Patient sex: M
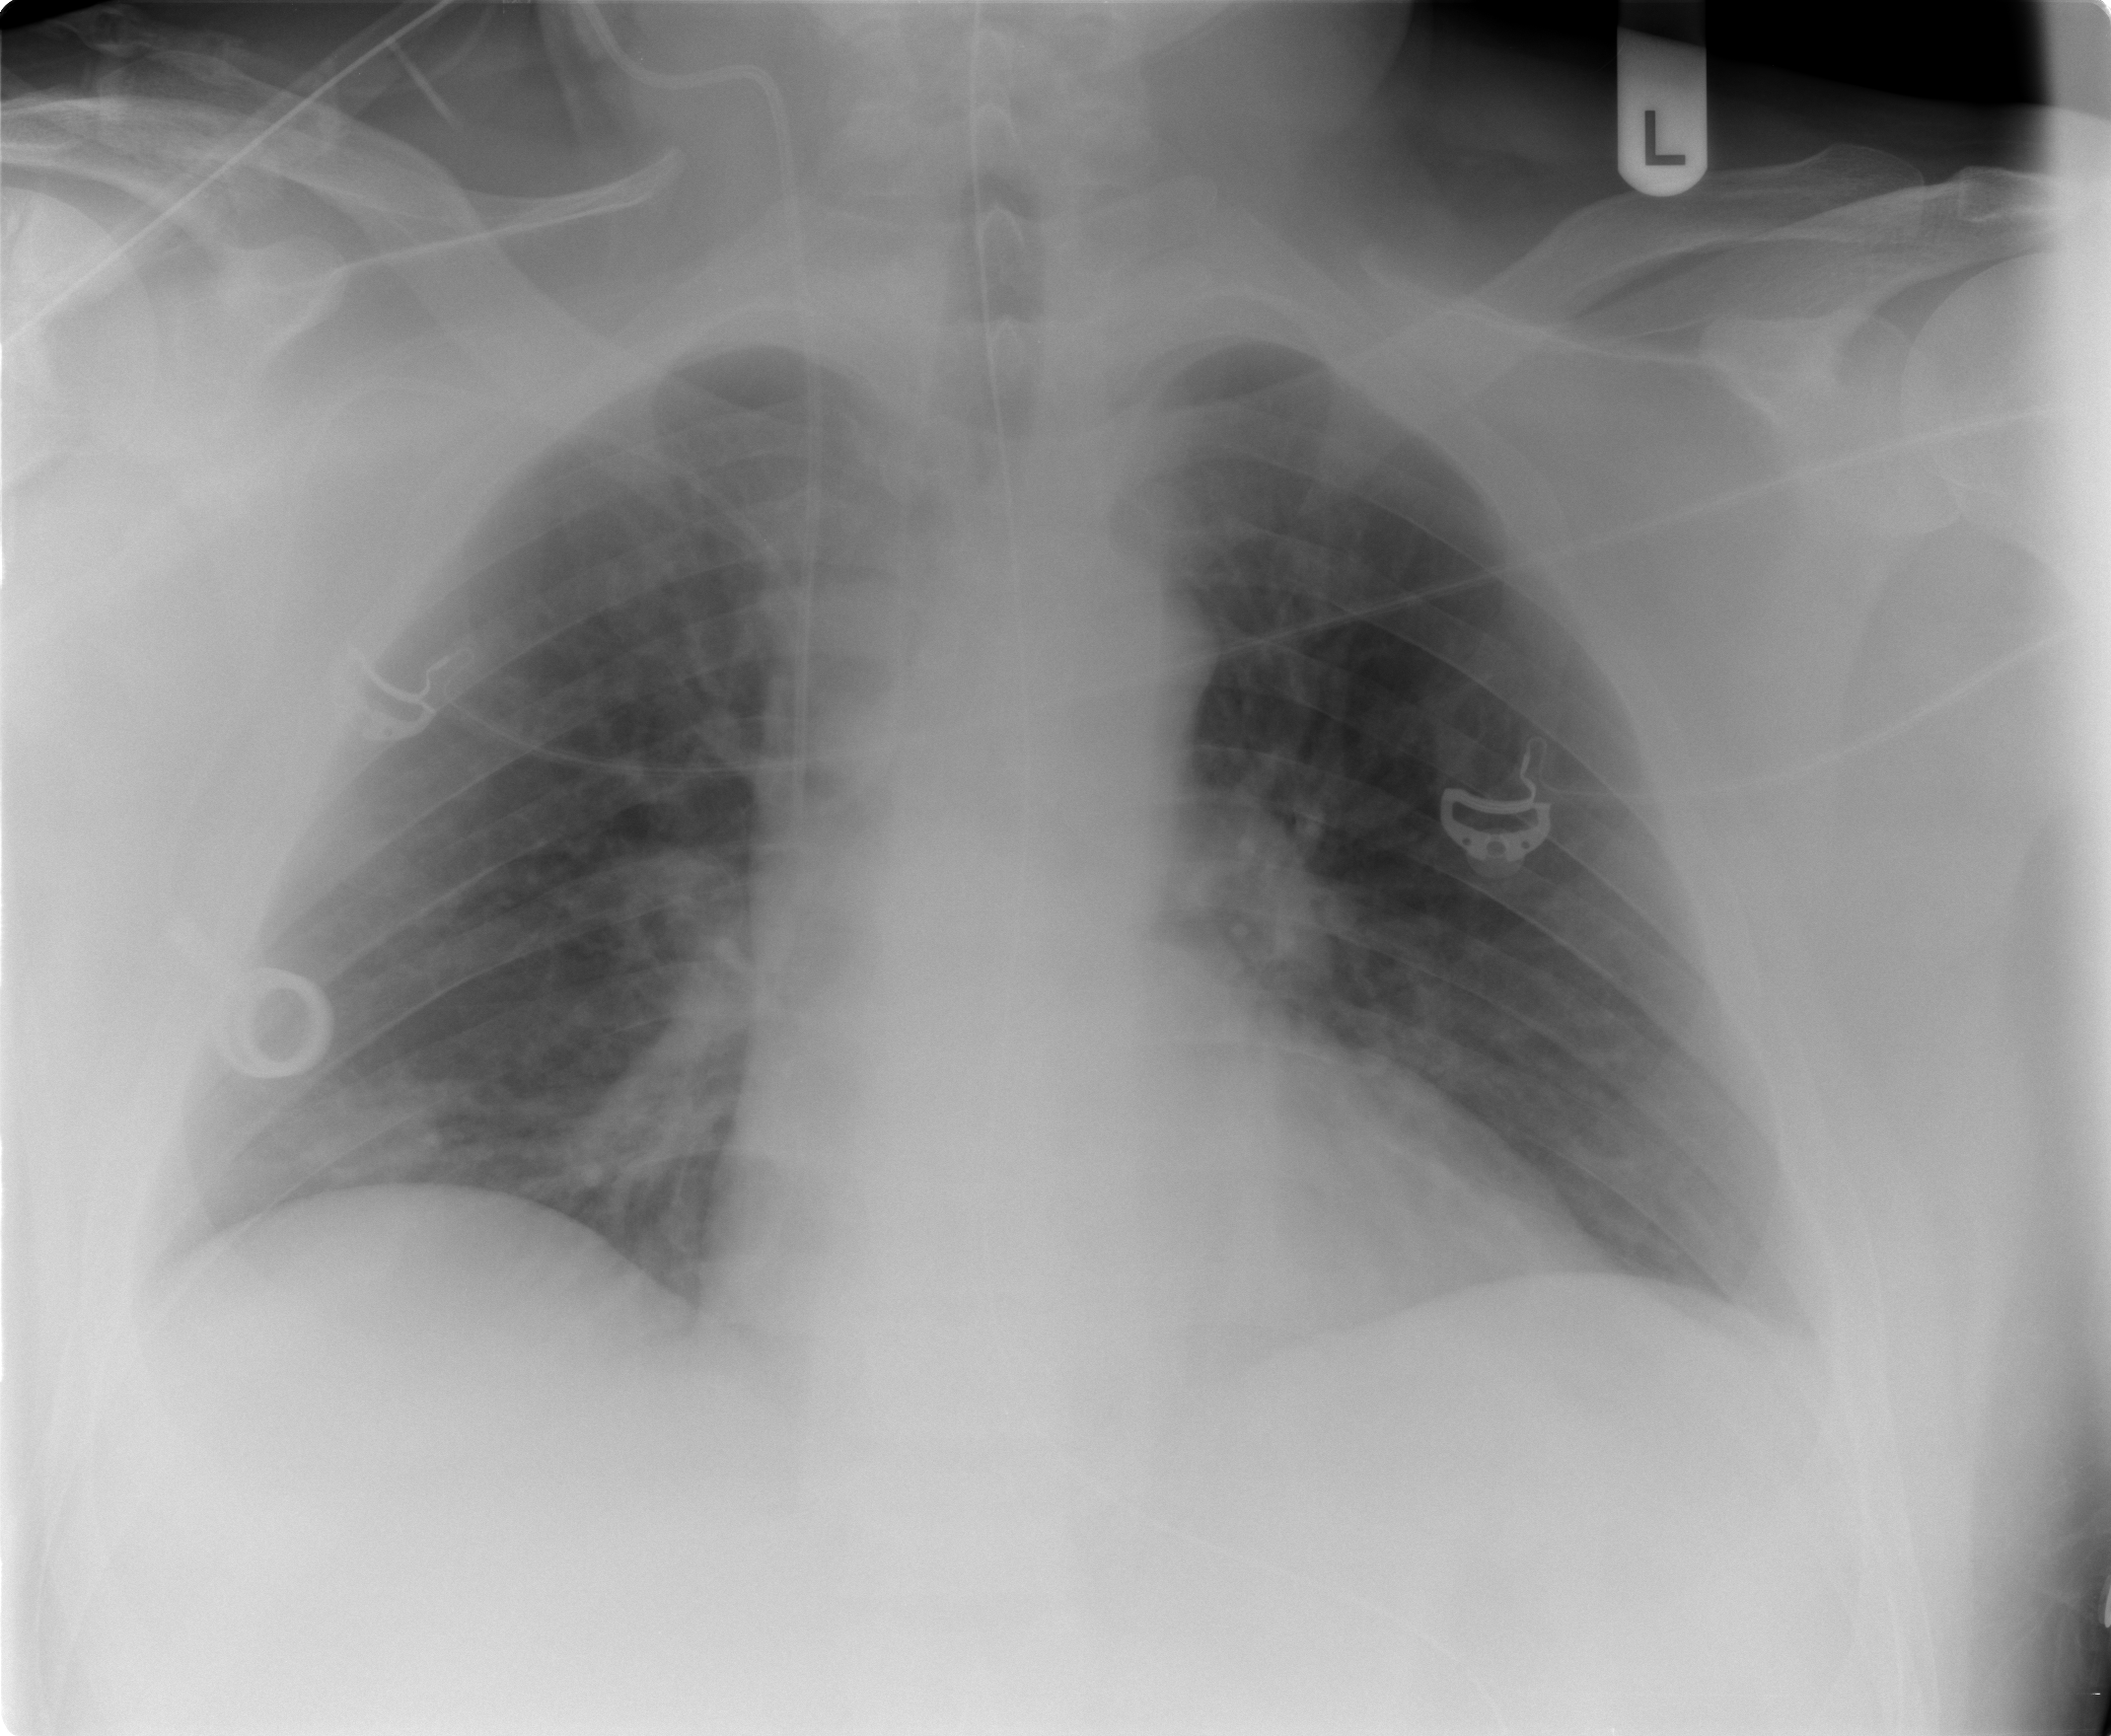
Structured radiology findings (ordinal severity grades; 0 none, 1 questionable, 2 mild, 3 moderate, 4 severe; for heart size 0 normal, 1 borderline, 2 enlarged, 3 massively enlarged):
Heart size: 0
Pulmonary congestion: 0
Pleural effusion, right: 0
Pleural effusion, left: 0
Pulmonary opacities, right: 0
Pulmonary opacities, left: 0
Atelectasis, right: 3
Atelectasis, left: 2